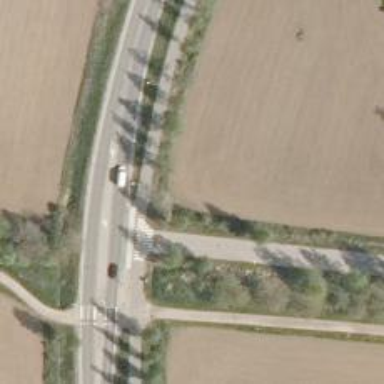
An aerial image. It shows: Road with "give way" sign.